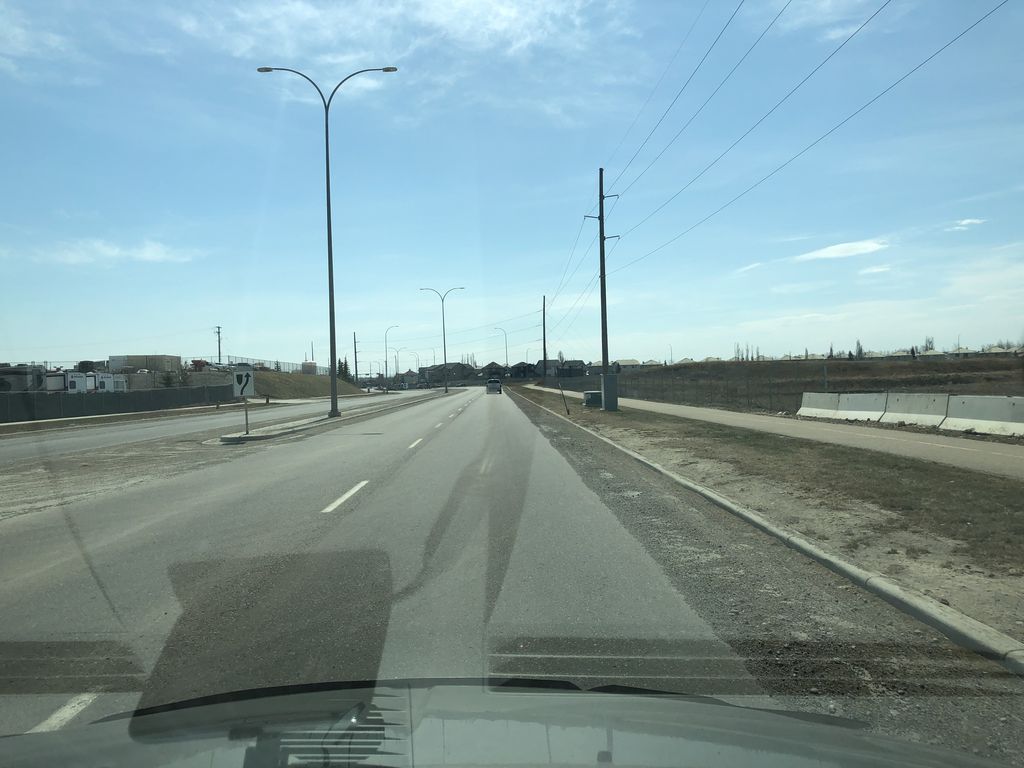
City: calgary